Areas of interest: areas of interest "Xingsha Aion Experience Center"
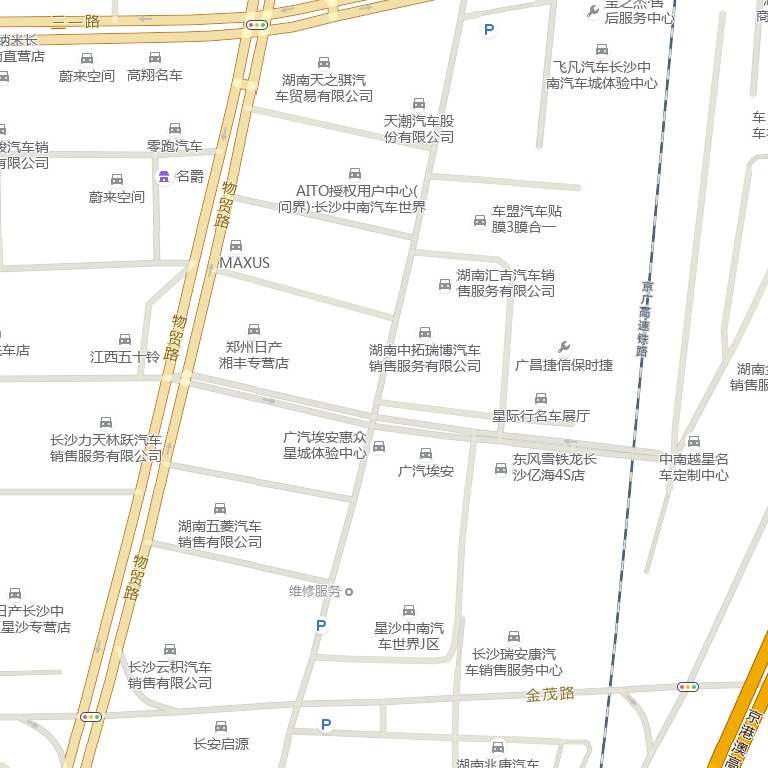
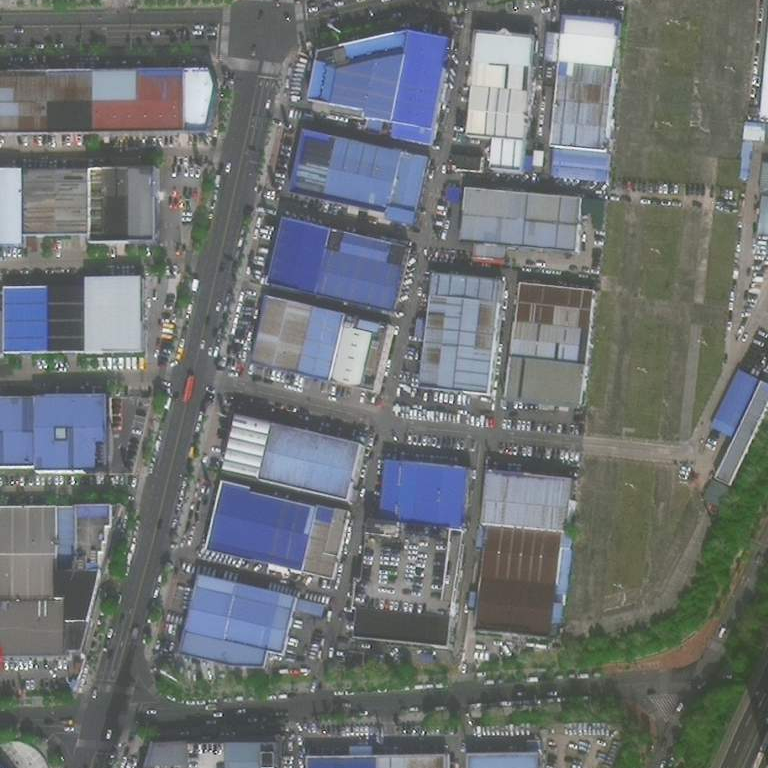